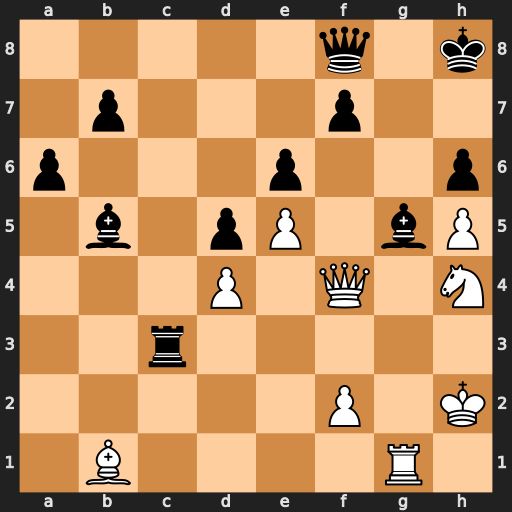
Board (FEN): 5q1k/1p3p2/p3p2p/1b1pP1bP/3P1Q1N/2r5/5P1K/1B4R1
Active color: w
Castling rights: -
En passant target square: -
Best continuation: Ng6+ Kg8 Nxf8